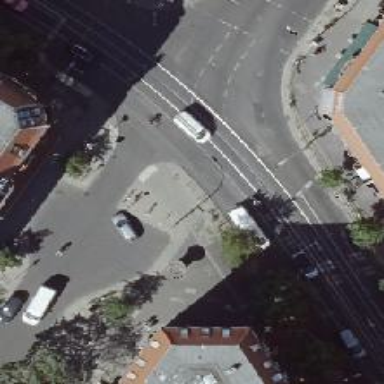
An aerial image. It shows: Unmarked crossing on the road.